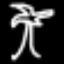
Label: palm tree